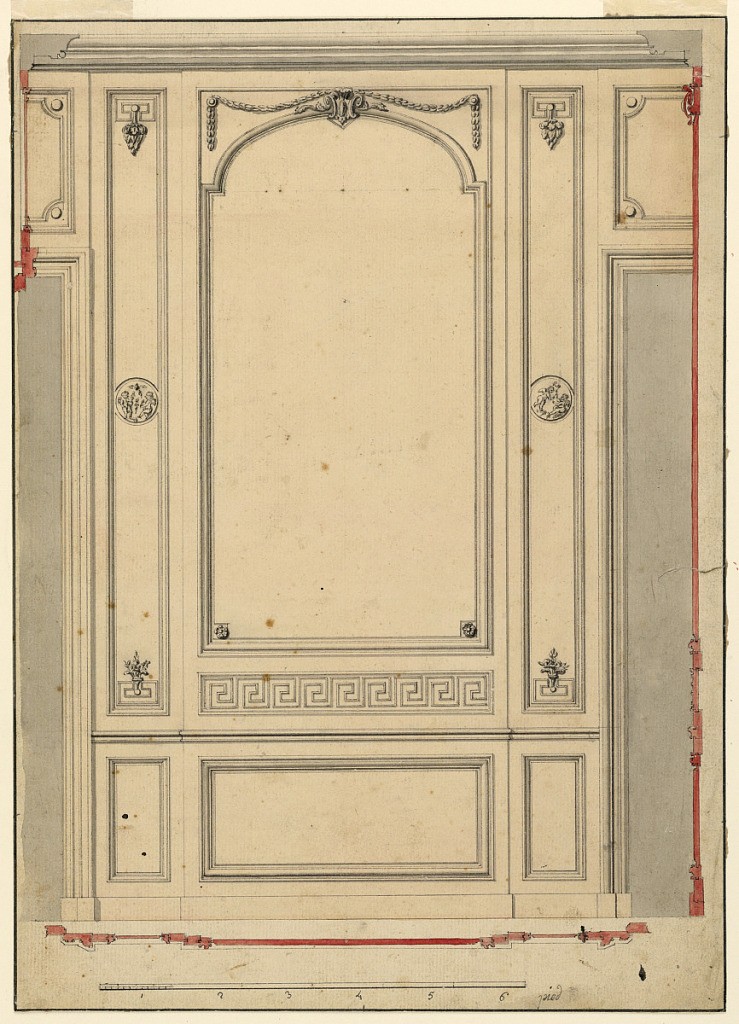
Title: Design for a Wainscotted Wall Panel
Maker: F. Cornille, active 1740 - 1756
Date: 1750-1800
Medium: Pencil and ink with ink washes on paper
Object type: Drawing
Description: The projecting central section shows probably a frame of mirror over a moulding. Pilaster strips with circular medallions showing children, laterally. Dad underneath. Outside are parts of door openings with overdoor. Section of the mouldings. Bordering ink lines.